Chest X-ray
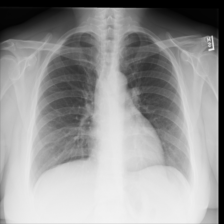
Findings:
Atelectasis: negative
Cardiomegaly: negative
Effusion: negative
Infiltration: negative
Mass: negative
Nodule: negative
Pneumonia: negative
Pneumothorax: negative
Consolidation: negative
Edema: negative
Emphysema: negative
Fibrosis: negative
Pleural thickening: negative
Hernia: negative